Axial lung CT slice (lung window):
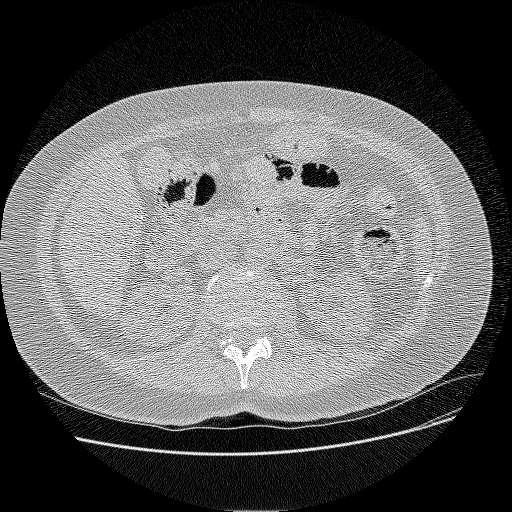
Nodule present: no